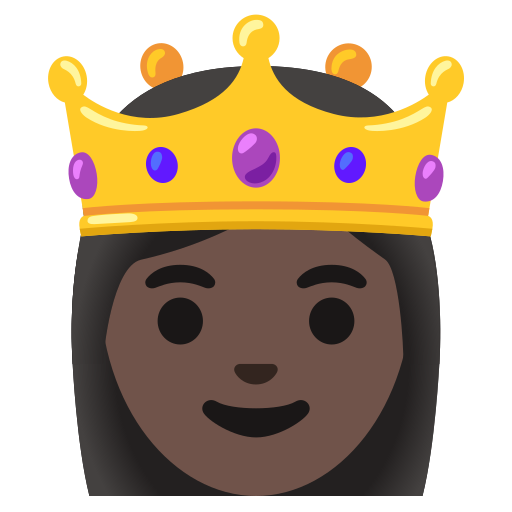
Emoji: 👸🏿